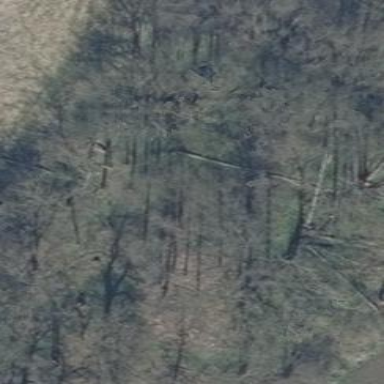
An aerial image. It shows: Forest area.